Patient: sex F, age 61
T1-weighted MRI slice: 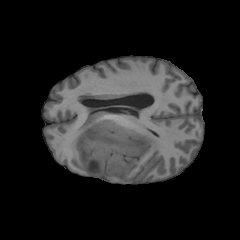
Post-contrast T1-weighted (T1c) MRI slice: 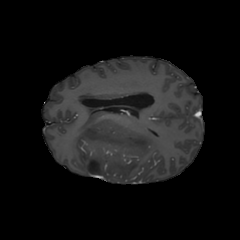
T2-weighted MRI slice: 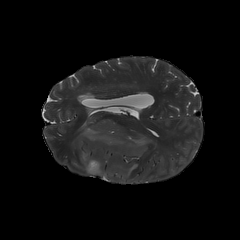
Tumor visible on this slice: yes
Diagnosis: Glioblastoma, IDH-wildtype
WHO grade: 4